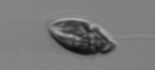
Label: Katodinium_or_Torodinium